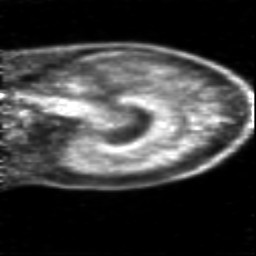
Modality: PET
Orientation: sagittal
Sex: female
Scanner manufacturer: siemens